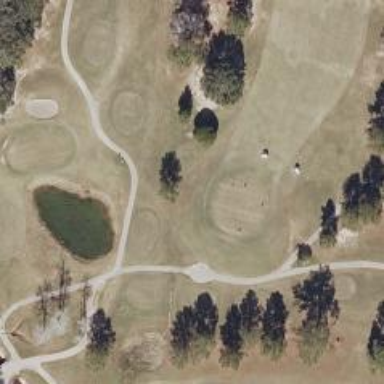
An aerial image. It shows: Golf hole.